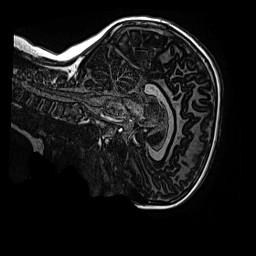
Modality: MP2RAGE
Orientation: sagittal
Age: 10
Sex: female
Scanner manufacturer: siemens
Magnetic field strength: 3 T
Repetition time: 4 s
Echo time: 0.00299 s